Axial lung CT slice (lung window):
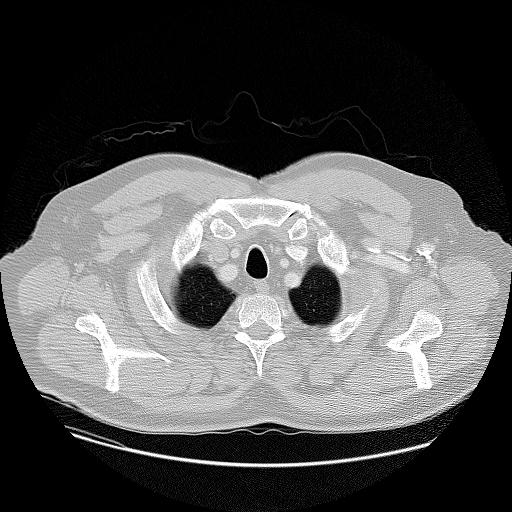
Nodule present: no